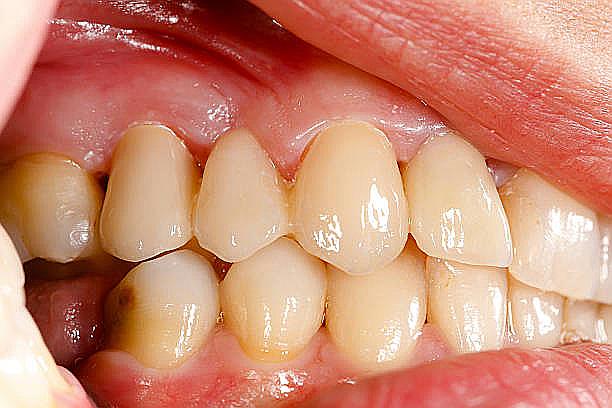
Condition: Gingivitis